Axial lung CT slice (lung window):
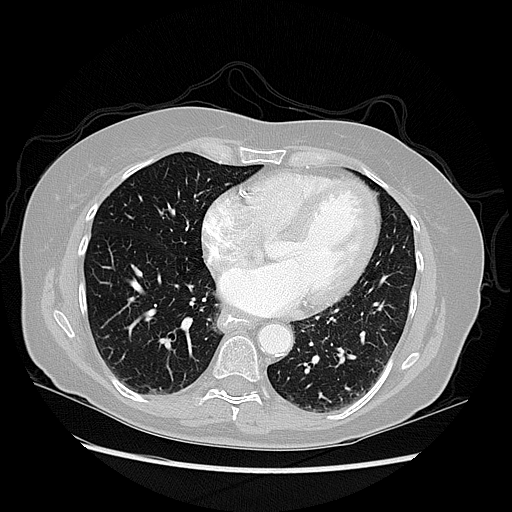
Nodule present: no